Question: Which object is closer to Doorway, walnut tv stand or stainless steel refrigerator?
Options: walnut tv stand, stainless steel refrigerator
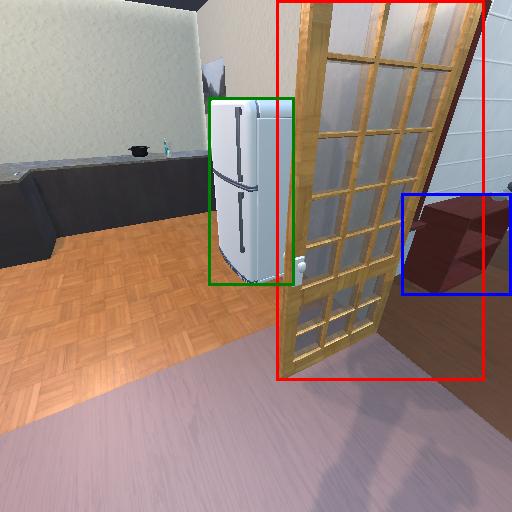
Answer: walnut tv stand